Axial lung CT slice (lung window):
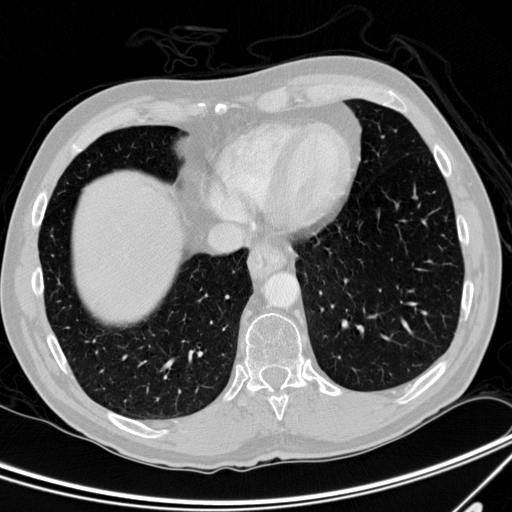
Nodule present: no